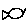
Label: fish